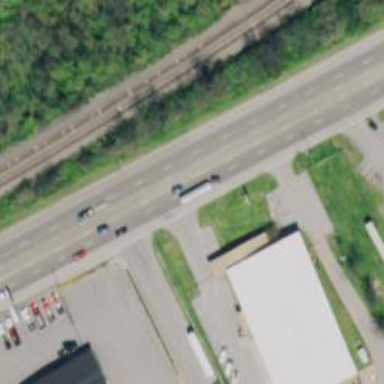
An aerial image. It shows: Trunk highway.